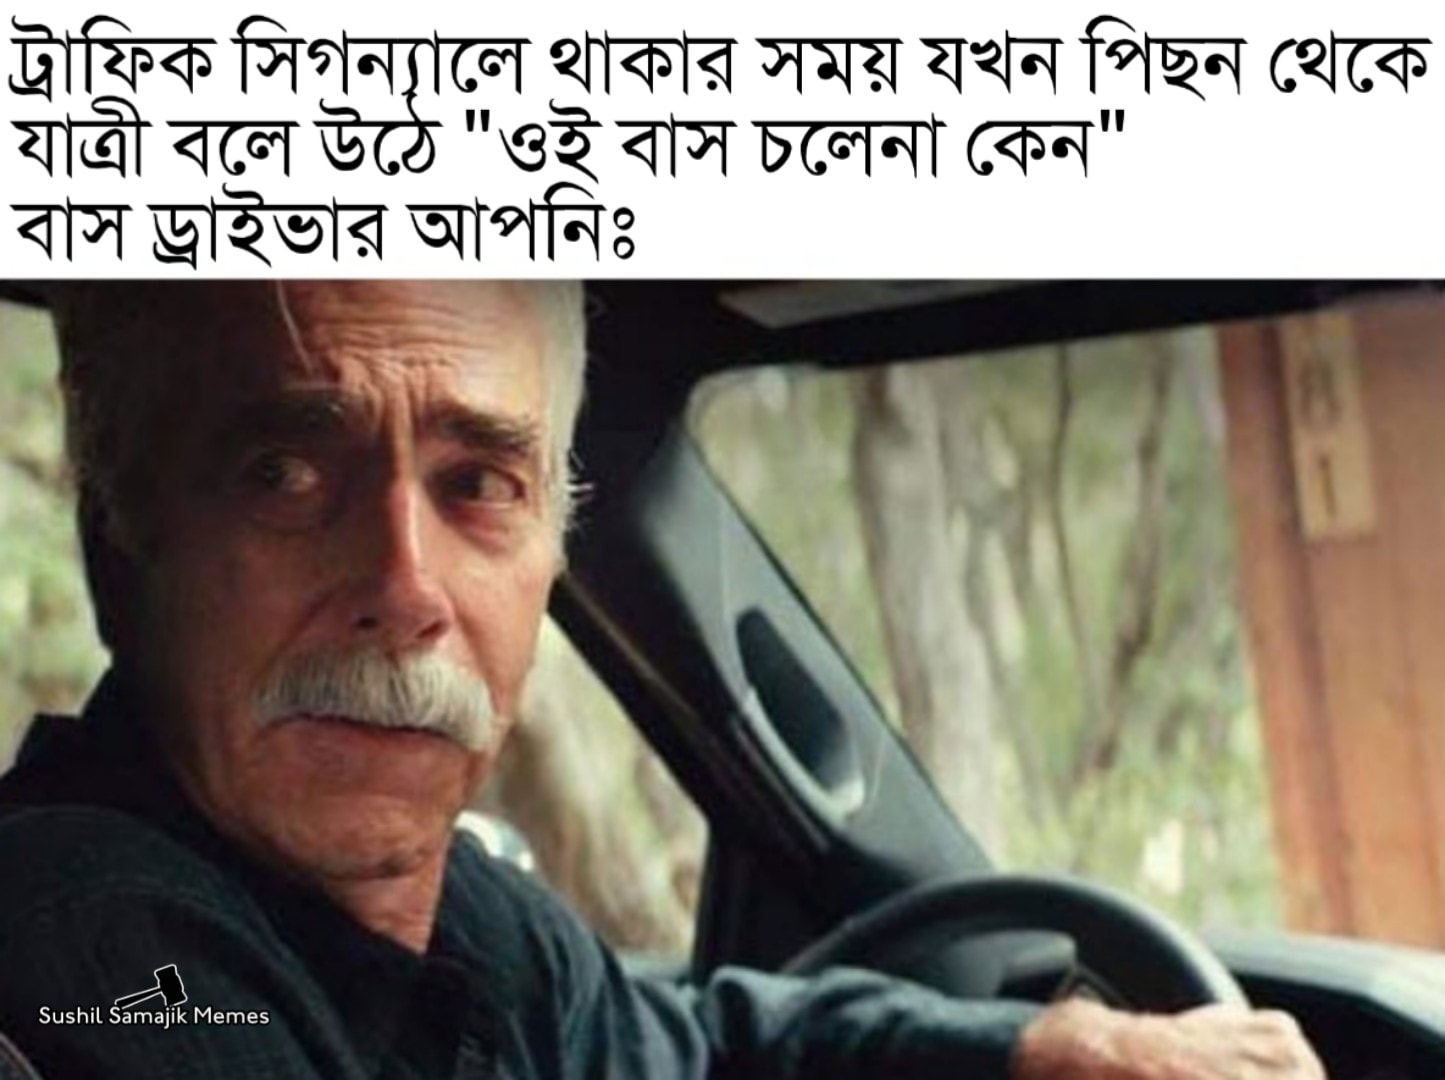
Caption: ট্রাফিক সিগন্যালে থাকার সময় যখন পিছন থেকে যাত্রী বলে উঠে " ওই বাস চলেনা কেন "     বাস ড্রাইভার আপনিঃ
Label: non-hate